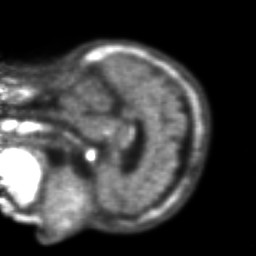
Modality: PET
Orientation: sagittal
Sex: female
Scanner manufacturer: ge